高一 · 度量几何学
如图, 水平的广场上有一盈路灯挂在高 $10 \mathrm{~m}$ 的电线杆顶上, 记电线杆的底部为点 $A$.把路灯看作一个点光源, 身高 $1.5 \mathrm{~m}$ 的女孩站在离点 $A 5 \mathrm{~m}$ 的点 $B$ 处, 回答下面的问题.

(1) 若女孩以 $5 \mathrm{~m}$ 为半径绕着电线杆走一个圆圈, 人影扫过的是什么图形, 求这个图形的面积;

(2) 若女孩向点 $A$ 前行 $4 m$ 到达点 $D$, 然后从点 $D$ 出发沿着以 $B D$ 为对角线的正方形走一圈, 画出女孩走一圈时头顶影子的轨迹, 说明轨迹的形状.
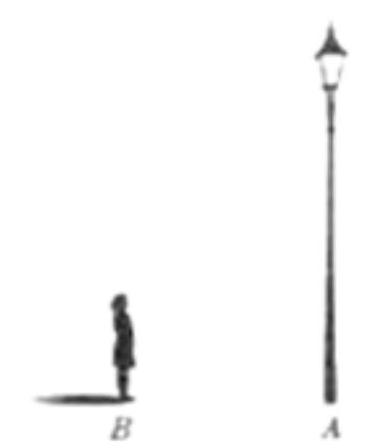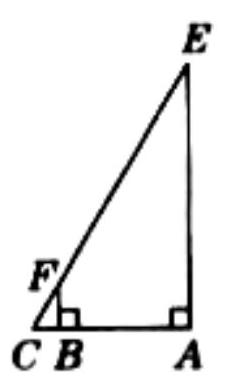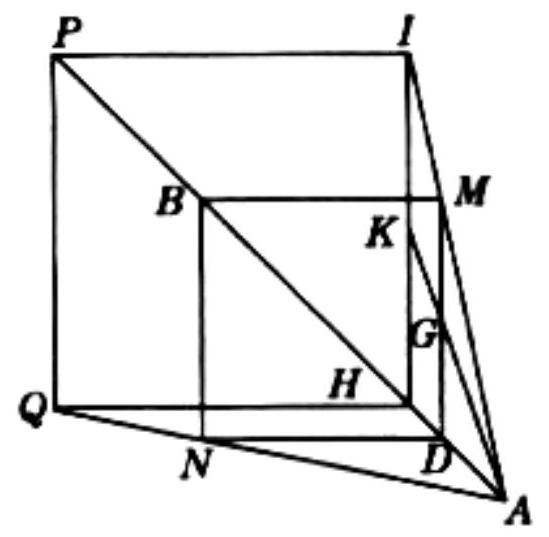
答案: )人影扫过的图形是一个圆环, $S=\frac{2775}{289} \pi$ (2) 女孩走一圈时头顶影子的轨迹形状为正方形 $H I P Q$
解析: 【分析】

(1) 人影扫过的图形是一个圆环, 根据相似计算得到影长为 $\frac{15}{17}$, 再计算面积得到答案.

(2) 如图所示, 女孩在移动过程上比例关系不变, 故轨迹为正方形.

【详解】

(1) 人影扫过的图形是一个圆环，设影长 $B C=a$ ，如图 (1)，由题意知，

(1)

(2)

$B F=1.5, A E=10, A B=5, \therefore \frac{1.5}{10}=\frac{a}{a+5}, \therefore a=\frac{15}{17}, \therefore S=\pi\left(5+\frac{15}{17}\right)^{2}-\pi \times 5^{2}=\frac{2775}{289} \pi$.

（2）如图（2），女孩在移动过程上比例关系不变，如

$\frac{A D}{H D}=\frac{A G}{G K}=\frac{A M}{M I}=\frac{A B}{B P}=\frac{A N}{N Q}=\cdots$,

故女孩走一圈时头顶影子的轨迹形状为正方形 $H I P Q$.

【点睛】

本题考查了轨迹方程, 意在考查学生的空间想象能力和应用能力.